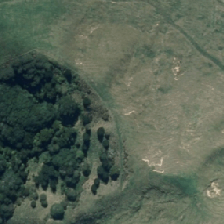
Land cover: grose_broom